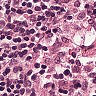
Metastatic tissue present: no